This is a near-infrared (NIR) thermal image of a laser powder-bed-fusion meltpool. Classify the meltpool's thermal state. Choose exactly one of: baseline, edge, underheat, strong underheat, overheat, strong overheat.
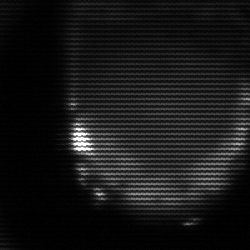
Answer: edge